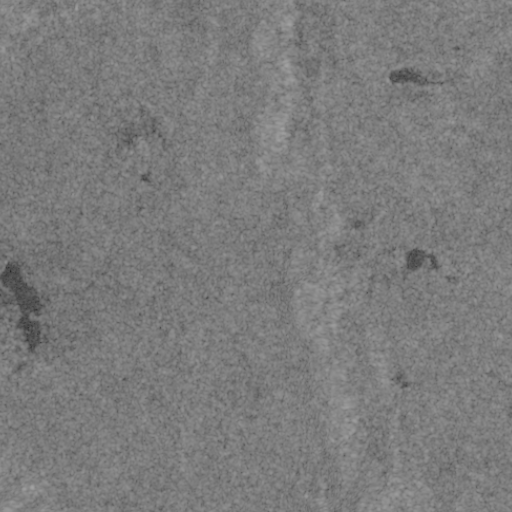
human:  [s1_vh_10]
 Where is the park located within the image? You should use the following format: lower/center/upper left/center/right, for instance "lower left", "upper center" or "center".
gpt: The park is located in the center right of the image.
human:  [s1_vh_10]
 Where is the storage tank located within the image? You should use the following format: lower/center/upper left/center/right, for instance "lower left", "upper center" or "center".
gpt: The storage tank is located in the center left of the image.
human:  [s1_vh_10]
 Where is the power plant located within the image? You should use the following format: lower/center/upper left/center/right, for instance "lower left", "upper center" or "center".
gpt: There is no power plant in the image.

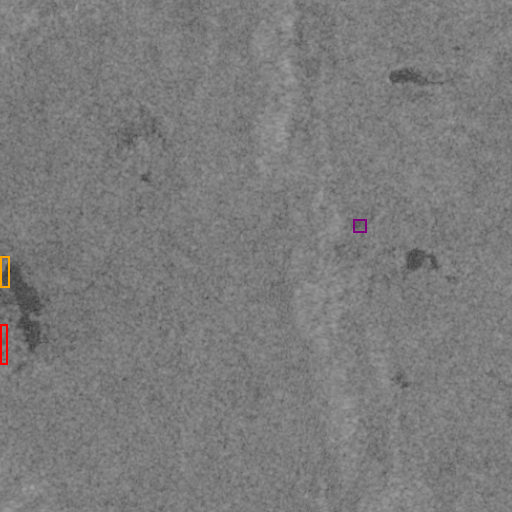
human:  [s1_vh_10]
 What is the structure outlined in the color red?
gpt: The structure outlined in red is a crop field.
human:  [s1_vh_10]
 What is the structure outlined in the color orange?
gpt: The structure outlined in orange is a dam.
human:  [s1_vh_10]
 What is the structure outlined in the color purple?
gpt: The structure outlined in purple is a park.
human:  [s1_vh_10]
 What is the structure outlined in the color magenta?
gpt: There is no magenta outline.